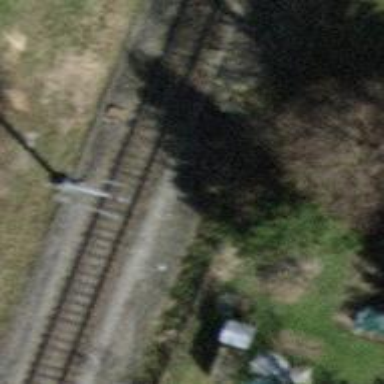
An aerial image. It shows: Railway switch.